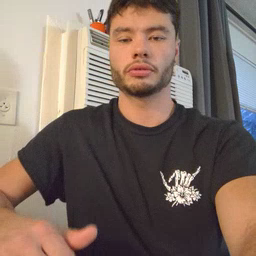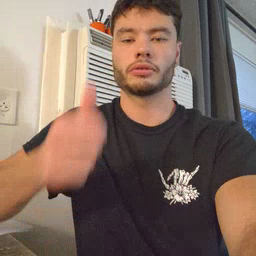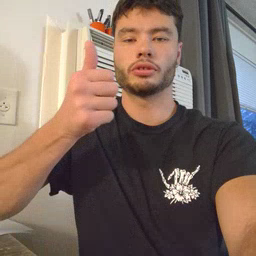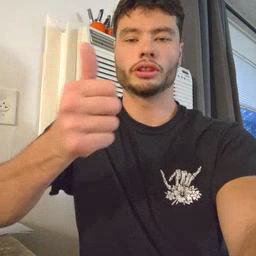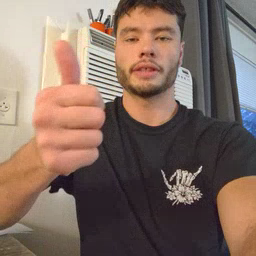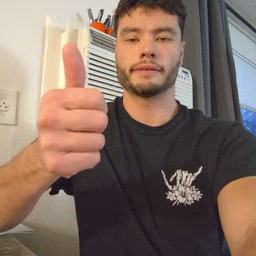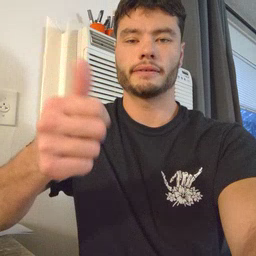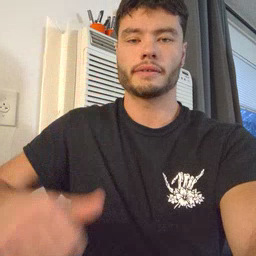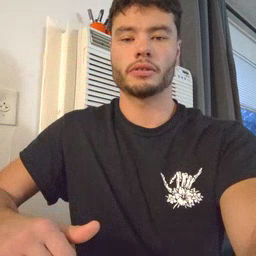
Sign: yourself